Interaction volume radius: 5 \u00c5
Interaction volume height: 25 \u00c5
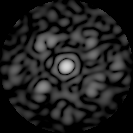
Disorder parameter: 0.6467